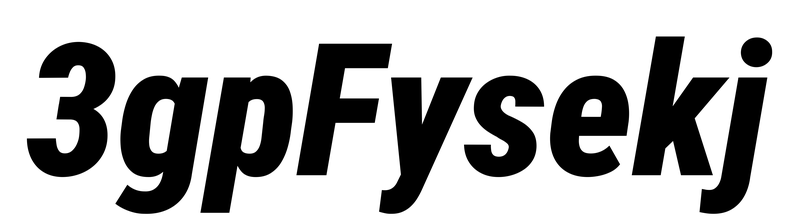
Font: Roboto-Italic_Condensed_Black_Italic